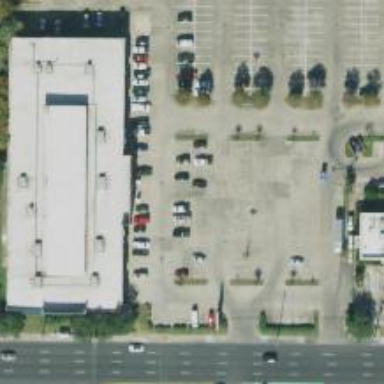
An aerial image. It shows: Parking space is available.